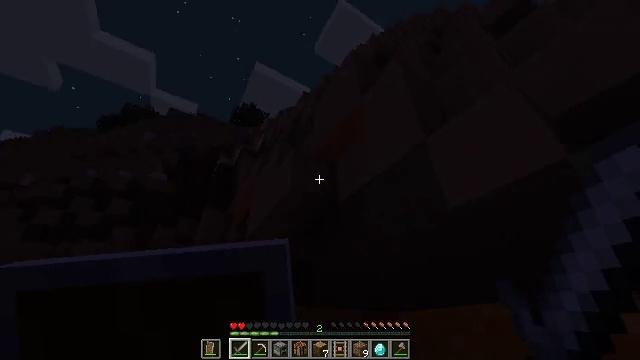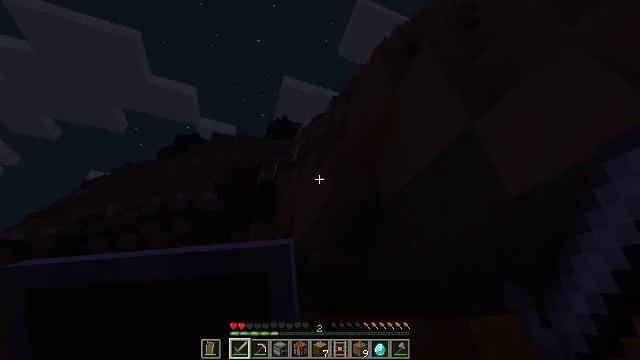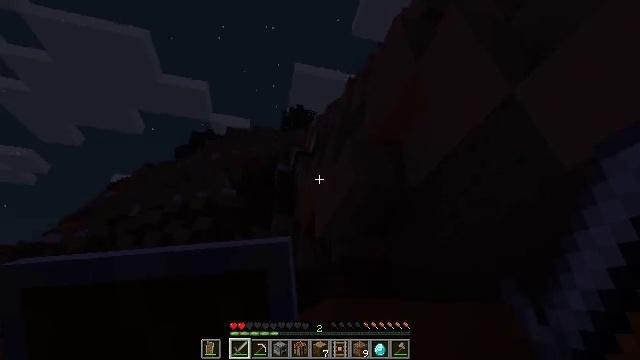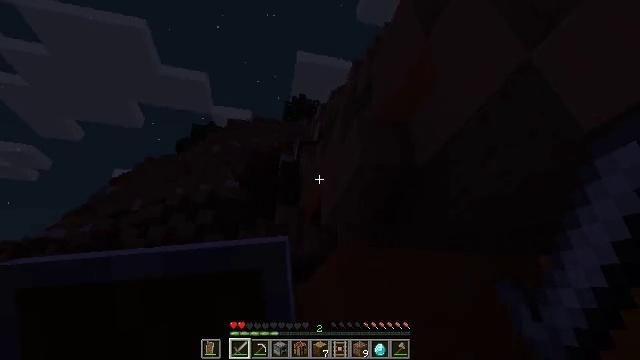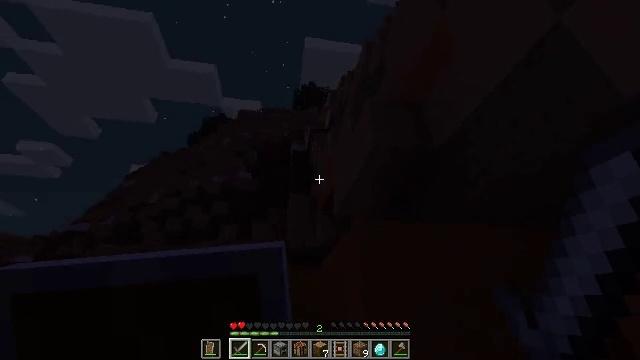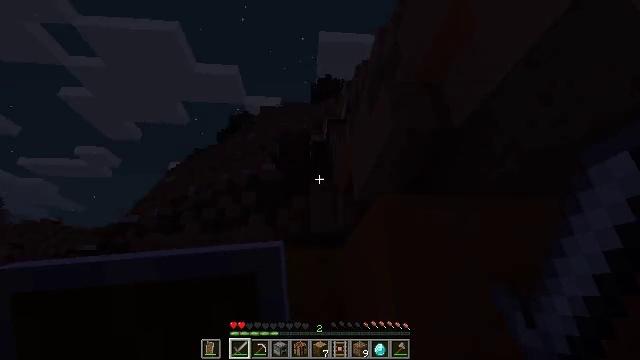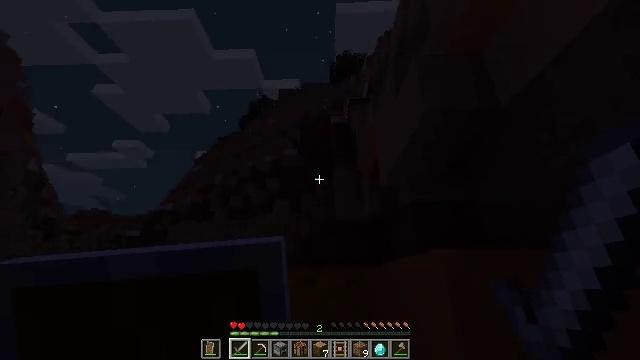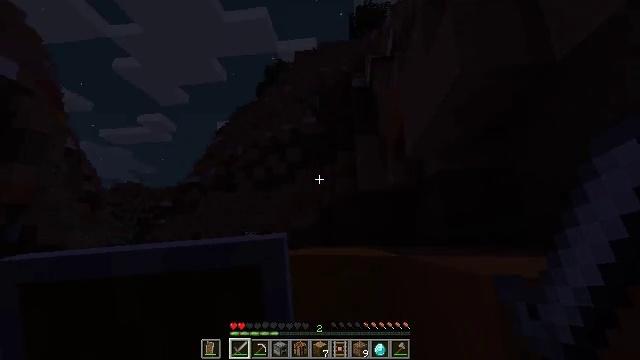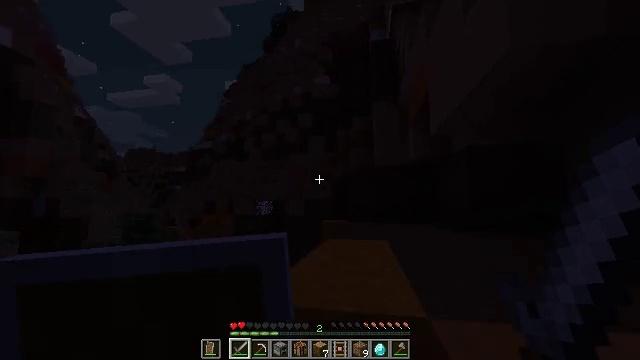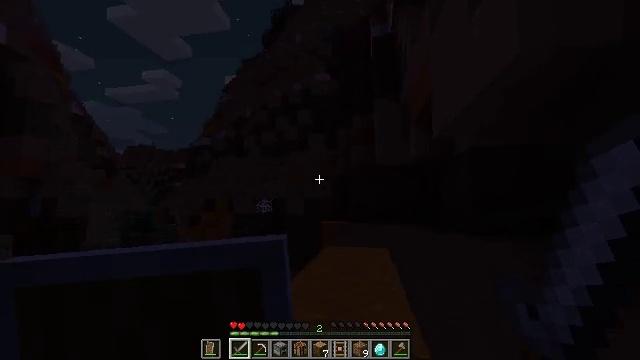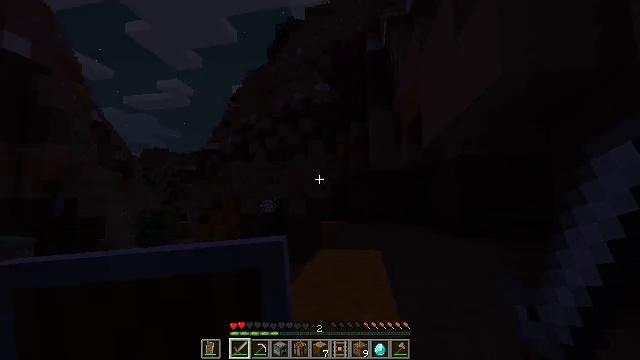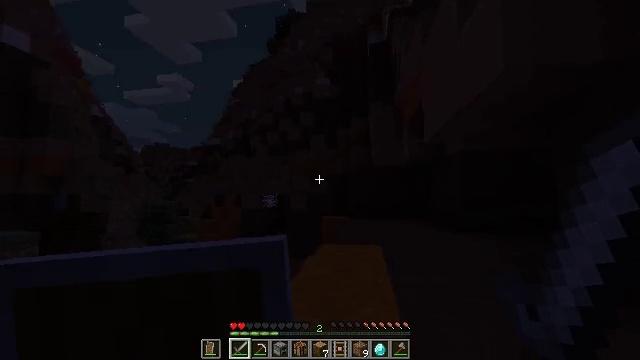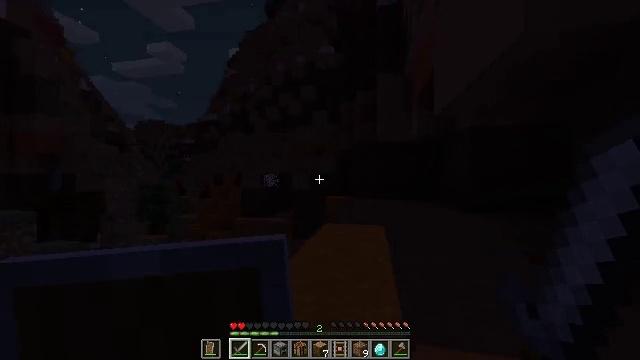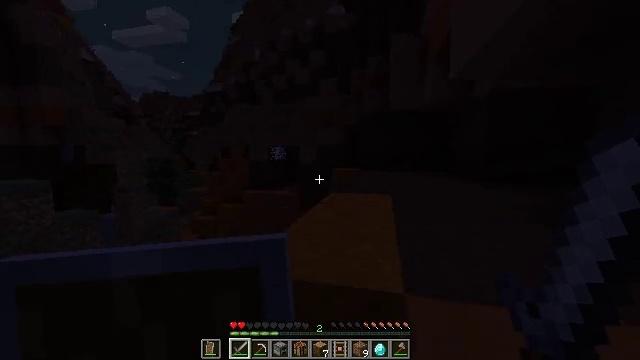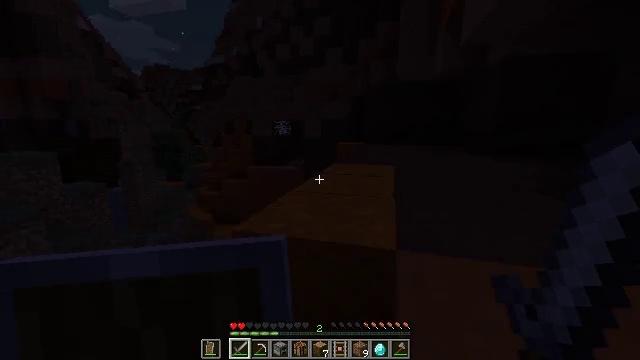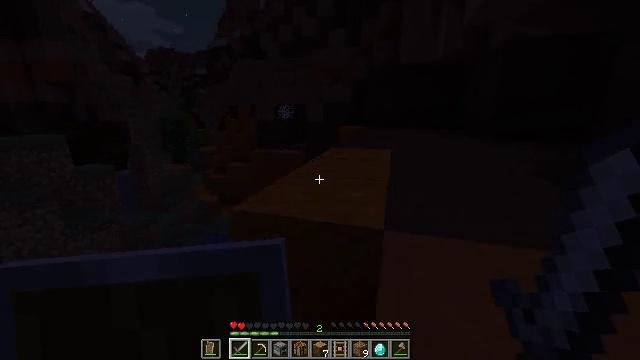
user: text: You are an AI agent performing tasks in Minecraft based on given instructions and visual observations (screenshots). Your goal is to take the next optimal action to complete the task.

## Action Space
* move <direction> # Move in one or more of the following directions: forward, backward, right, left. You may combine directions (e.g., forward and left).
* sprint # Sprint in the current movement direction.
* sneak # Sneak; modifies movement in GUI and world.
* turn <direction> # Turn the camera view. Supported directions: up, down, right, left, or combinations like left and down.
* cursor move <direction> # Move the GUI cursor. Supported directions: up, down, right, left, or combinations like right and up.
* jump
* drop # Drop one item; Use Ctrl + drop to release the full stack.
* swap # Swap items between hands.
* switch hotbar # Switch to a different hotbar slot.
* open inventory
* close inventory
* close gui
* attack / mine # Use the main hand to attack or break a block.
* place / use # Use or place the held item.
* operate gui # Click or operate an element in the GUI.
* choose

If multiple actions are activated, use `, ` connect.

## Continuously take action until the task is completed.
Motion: motion action
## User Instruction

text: Use a pickaxe to mine brown terracotta.
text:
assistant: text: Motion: move forward, sprint, turn left and up, jump
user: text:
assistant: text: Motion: move forward, sprint, turn left and down, jump
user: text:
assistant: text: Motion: move forward and move right, sprint, turn left and down, jump
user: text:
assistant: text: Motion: move forward and move right, sprint, turn left and down, jump
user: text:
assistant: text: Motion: move forward and move right, sprint, turn left and down, jump
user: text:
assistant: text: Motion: move forward and move right, sprint, turn left and down, jump
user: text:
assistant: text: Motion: move forward and move right, sprint, turn left and down, jump
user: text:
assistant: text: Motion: move forward and move right, sprint, turn left and down, jump
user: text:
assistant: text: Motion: move forward and move right, sprint, jump
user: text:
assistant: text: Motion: move forward and move right, sprint, jump
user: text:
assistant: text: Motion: move forward and move right, sprint, turn down, jump
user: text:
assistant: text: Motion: move forward and move right, sprint, turn down, jump
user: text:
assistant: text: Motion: move forward and move right, sprint, turn left and down, jump
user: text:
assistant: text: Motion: move forward and move right, sprint, turn left and down, jump
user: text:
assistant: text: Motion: move forward and move right, sprint, turn down, jump
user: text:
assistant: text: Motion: move forward and move right, sprint, turn down, jump
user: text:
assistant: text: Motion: move forward and move right, sprint, turn down, jump
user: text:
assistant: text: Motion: move forward and move right, sprint, turn down, jump
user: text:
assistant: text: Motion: move forward and move right, sprint, turn down, jump
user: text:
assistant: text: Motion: move forward and move right, sprint, jump
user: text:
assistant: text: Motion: move forward and move right, sprint, jump
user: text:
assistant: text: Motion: move forward and move right, sprint, jump
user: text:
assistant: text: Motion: move forward and move right, sprint, jump
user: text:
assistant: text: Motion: move forward and move right, sprint, jump
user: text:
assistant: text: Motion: move forward and move right, sprint, jump
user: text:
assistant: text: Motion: move forward and move right, sprint, jump
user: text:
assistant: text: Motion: move forward and move right, sprint, jump
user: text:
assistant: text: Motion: move forward, sprint, jump
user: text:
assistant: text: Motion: move forward, sprint, jump
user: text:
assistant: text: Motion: move forward, sprint, jump